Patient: sex F, age 57
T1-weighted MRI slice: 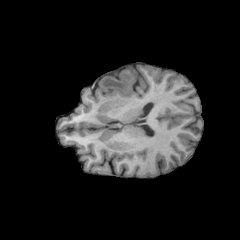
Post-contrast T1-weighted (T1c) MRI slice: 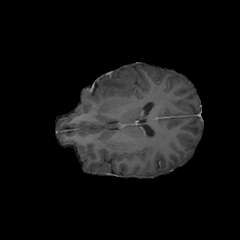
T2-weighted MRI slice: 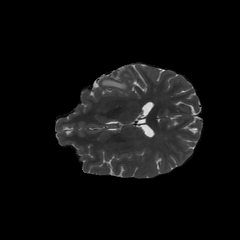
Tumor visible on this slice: yes
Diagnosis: Glioblastoma, IDH-wildtype
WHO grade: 4